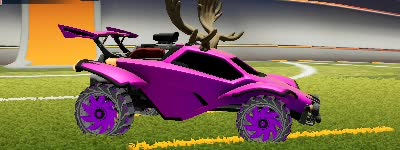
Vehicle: octane